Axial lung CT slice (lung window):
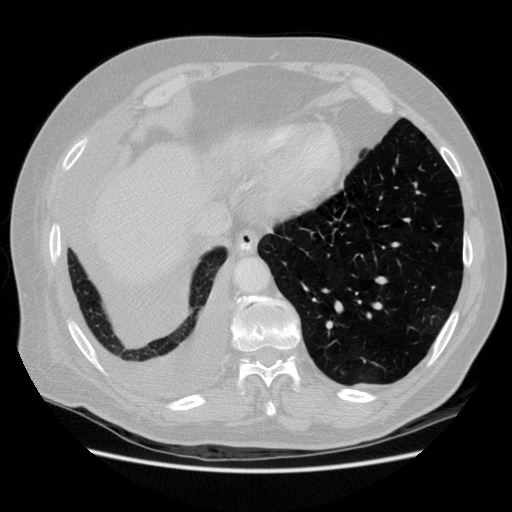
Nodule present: no